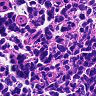
Metastatic tissue present: no